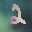
Label: 2